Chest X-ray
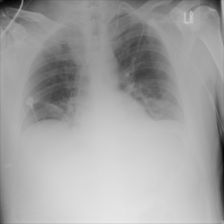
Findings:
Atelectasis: positive
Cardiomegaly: negative
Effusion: negative
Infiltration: negative
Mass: negative
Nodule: negative
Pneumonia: negative
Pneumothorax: negative
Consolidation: negative
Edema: negative
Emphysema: negative
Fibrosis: negative
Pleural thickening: negative
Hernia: negative